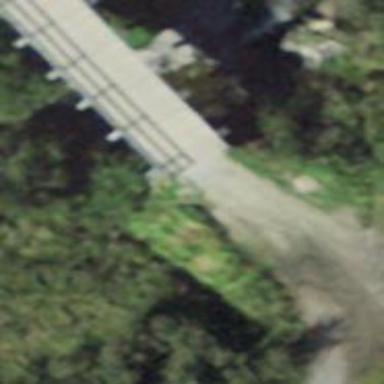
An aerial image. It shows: Track road with bridge.